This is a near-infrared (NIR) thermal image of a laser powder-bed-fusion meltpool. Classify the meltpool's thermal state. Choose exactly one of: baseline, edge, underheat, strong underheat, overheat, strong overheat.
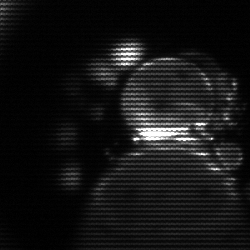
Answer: baseline